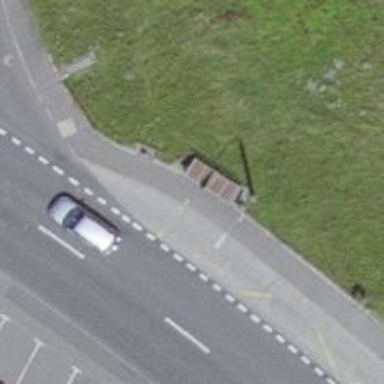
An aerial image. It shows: Platform for public transport on the road.